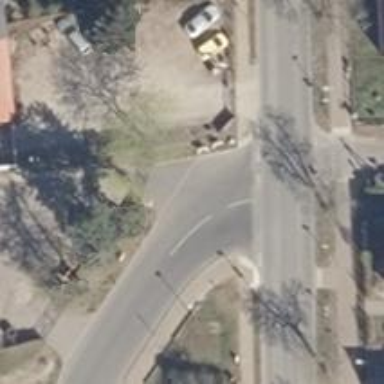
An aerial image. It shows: Road with "give way" sign.